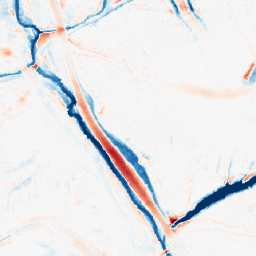
Category: morphological
Decomposition family: morphological
Decomposition parameters: operation: average
size: 10
Upsampling method: nearest
Upsampling parameters: scale: 2
Upsampling scale: 2